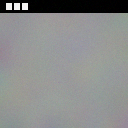
Screen state: on